Question: I have three question regarding ILPanel in ILNumerics:
1. How can I disable the double click interaction of ILPanel to reset the view.
2. How can I increase the speed of panning using right click and drag. The panning is very slow especially when the shape is vary large.
3. How can access the elements that I add to a camera and modify them.
Here is a simple example. Two spheres are added to a camera and a ILLable, "Hello", is on top of one of them (the blue one). I want the "Hello" label to jump on top of the green sphere if I rotate the scene with mouse and the green sphere become closer to the camera and visa verse. And, how can I change the color of the spheres say by clicking a button?
'''
private void ilPanel1_Load(object sender, EventArgs e)
{
var scene = new ILScene();
var cam = scene.Camera;
var Sphere1 = new ILSphere();
Sphere1.Wireframe.Visible = true;
Sphere1.Fill.Color = Color.Blue;
Sphere1.Wireframe.Color = Color.Blue;
Sphere1.Transform = Matrix4.Translation(0, 0, 0);
var Sphere2 = new ILSphere();
Sphere2.Wireframe.Visible = true;
Sphere2.Transform = Matrix4.Translation(2, 0, 0);
cam.Add(Sphere1);
cam.Add(Sphere2);
cam.Add(new ILLabel("Hello")
{
Font = new System.Drawing.Font(FontFamily.GenericSansSerif, 8),
Position = new Vector3(0, 0, 1.1),
Anchor = new PointF(0, 1),
});
ilPanel1.Scene = scene;
}
'''

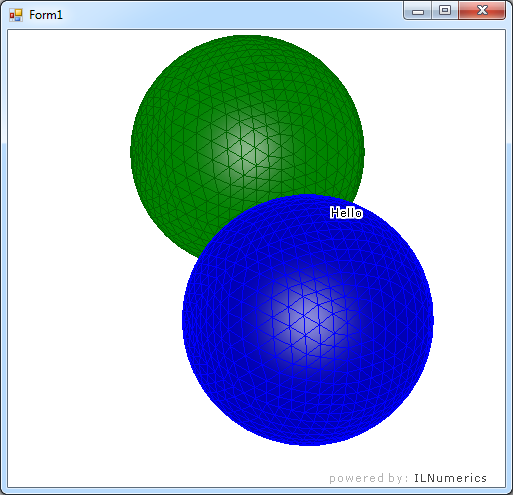
Answer: '''
cam.Add(
new ILScreenObject() {
Location = new PointF(0.5f, 0.5f),
Children = {
new ILLabel("Hello")
}
});
'''
See also: <URL>
Regarding your "jumping sphere" example: if your want your label to jump to another group (spheres are groups actually) at runtime, you will have to implement that logic into a function which is called at runtime. ilPanel1.BeginRenderFrame might be a good place to check for such updates.
'''
scene.Camera.MouseDoubleClick += (_, arg) => {
arg.Cancel = true;
};
'''
See: <URL>
'''
button1.Click += (_,args) => {
ilPanel1.Scene.First<ILSphere>().Fill.Color = Color.Red;
ilPanel1.Refresh();
};
'''
see: <URL>
There is no easy way to configure the speed currently. The best way would be to implement the corresponding mouse handler on your own:
1. Override MouseMove for the camera node.
2. Implement the panning similar to the way it was done in ILNumerics (see: ILCamera.OnMouseMove in the sources).
3. Increase the scale factor.
4. Dont forget to cancel the event processing at the end of your handler.